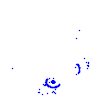
Particle: proton